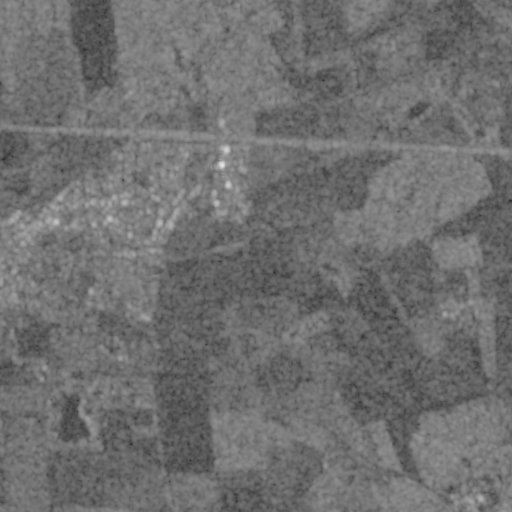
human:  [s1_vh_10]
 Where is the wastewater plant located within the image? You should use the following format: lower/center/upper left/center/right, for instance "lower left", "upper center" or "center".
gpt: The wastewater plant is located in the upper center of the image.
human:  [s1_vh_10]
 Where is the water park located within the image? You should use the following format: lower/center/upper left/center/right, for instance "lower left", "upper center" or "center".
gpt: The water park is located in the lower left of the image.
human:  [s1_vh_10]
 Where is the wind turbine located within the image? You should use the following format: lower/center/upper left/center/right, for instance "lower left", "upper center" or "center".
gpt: The wind turbine is located in the lower center of the image.
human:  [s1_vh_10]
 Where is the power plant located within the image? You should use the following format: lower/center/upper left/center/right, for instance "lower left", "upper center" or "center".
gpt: There is no power plant in the image.

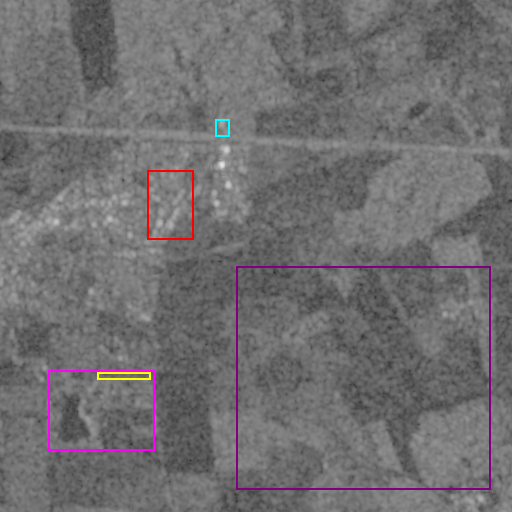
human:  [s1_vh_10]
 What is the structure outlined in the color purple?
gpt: The structure outlined in purple is a crop field.
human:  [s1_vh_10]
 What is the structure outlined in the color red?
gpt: The structure outlined in red is a park.
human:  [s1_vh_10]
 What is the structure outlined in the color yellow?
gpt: The structure outlined in yellow is a parking lot.
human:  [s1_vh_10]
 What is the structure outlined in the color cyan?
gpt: The structure outlined in cyan is a wastewater plant.
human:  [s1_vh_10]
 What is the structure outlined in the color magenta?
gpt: The structure outlined in magenta is a water park.
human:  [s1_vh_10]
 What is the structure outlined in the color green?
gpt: There is no green outline.